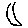
Label: moon